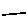
Label: line